Question: my textview display in emulator top..how to change into the bottom...
'''
<?xml version="1.0" encoding="utf-8"?>
<RelativeLayout xmlns:android="http://schemas.android.com/apk/res/android"
android:orientation="vertical"
android:layout_width="fill_parent"
android:layout_height="fill_parent"
android:background="@drawable/tv">
<TextView
android:text="EmbDes Technologies"
android:id="@+id/TextView01"
android:layout_width="wrap_content"
android:layout_height="wrap_content"
android:textColor="#ff000000"
android:textStyle="bold"
android:gravity="bottom"/>
<Gallery xmlns:android="http://schemas.android.com/apk/res/android"
android:id="@+id/videoGrdVw"
android:layout_width="fill_parent"
android:layout_height="fill_parent"/>
</RelativeLayout>
'''

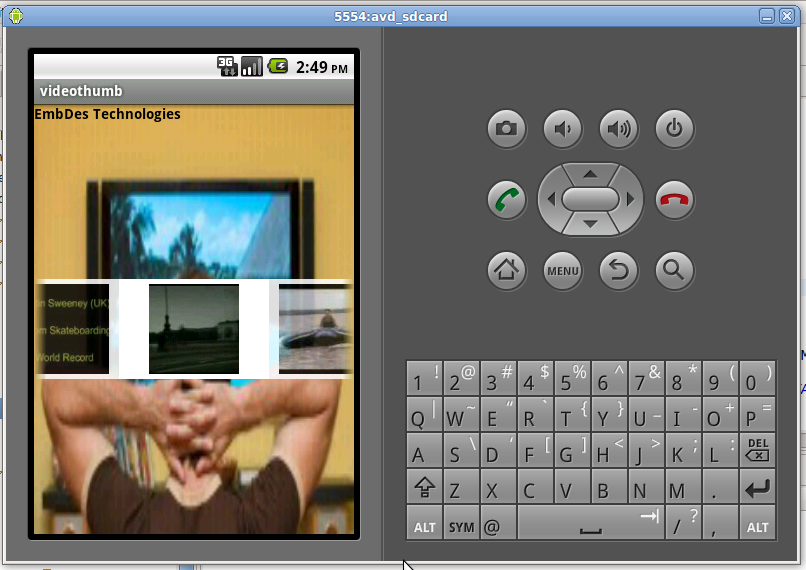
Answer: Although your question seems to be obscure, what i understand is that you want to align it to the bottom. Here is how you can do it:
Add the following property to your textview:
android:gravity="bottom"
Hope this helps. If it does, mark it as answered and do vote for it.
Regards.